Question: I want to make a <URL> / bar chart that looks similar to the plot below:

I have the following code
'''
d1 <- read.table("Session_data_TU2010AND15.csv", header = TRUE, sep = ";")
d <- d1[,c("IncHouseh","HousehNumcars")]
'''
The first variable 'IncHouseh' is the income of different households. These should be shown in intervals on the x-axis, while 'HousehNumcars' (the number of cars in household) should be the percentage shown in the bar for each interval.
The data looks like this, however with more than 20000 rows:
'''
IncHouseh HousehNumcars
1 800 2
2 384 2
4 638 1
5 580 2
6 700 2
7 744 2
8 560 1
9 500 1
10 686 1
11 310 1
12 510 1
13 648 2
14 372 1
15 542 1
'''
As I am new to <URL>, I find it very difficult to be able to illustrate something similar to the link provided above. Thanks for your help!
EDIT: After following massisenergy's code below (big thanks), I've managed to get this figure (which is correct):
<URL>
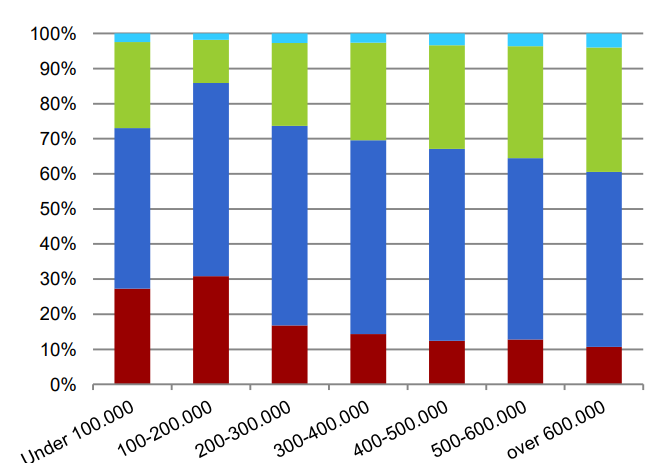
Answer: Here is another approach, using the famous <URL> for plotting the graphs. The pacakge 'magrittr' is for pipe '%>%' construct.
Read the data and structure it as a <URL> named 'df'. Remember to use 'stringsAsFactors = F' to make columns anything of type other than 'factor' for easier data manipulation in the next steps.
'''
library(dplyr); library(magrittr); library(ggplot2)
d1 <- read.table(text = "IncHouseh HousehNumcars
1 800 2
2 384 2
4 638 1
5 580 2
6 700 2
7 744 2
8 560 1
9 500 1
10 686 1
11 310 1
12 510 1
13 648 2
14 372 1
15 542 1", header =T)
df <- data.frame(d1, stringsAsFactors = F)
'''
Use 'mutate' (to add new columns suitable for plotting), 'case_when' (to make 'if-else' construct)
'''
df <- df %>% mutate(x_labels = case_when(IncHouseh <= 100 & IncHouseh > 0 ~ "under100",
IncHouseh <= 200 & IncHouseh > 100 ~ "100-200",
IncHouseh <= 300 & IncHouseh > 200 ~ "200-300",
IncHouseh <= 400 & IncHouseh > 300 ~ "300-400",
IncHouseh <= 500 & IncHouseh > 400 ~ "400-500",
IncHouseh <= 600 & IncHouseh > 500 ~ "500-600",
IncHouseh <= 700 & IncHouseh > 600 ~ "600-700",
IncHouseh <= 800 & IncHouseh > 700 ~ "700-800",
IncHouseh <= 900 & IncHouseh > 800 ~ "800-900",
IncHouseh <= 1000 & IncHouseh > 900 ~ "<PHONE>"))
df <- df %>% group_by(x_labels) %>% mutate(Probability = (HousehNumcars/sum(HousehNumcars)
*100), Cars = as.factor(HousehNumcars))
'''
Plotting!
'''
plot <- df %>% ggplot(aes(x = x_labels, y = Probability, fill = Cars)) + geom_col()
#some codes for beautification, but not necessary
plot + ylab("Probability or number of cars (%)") + xlab("Range of income") +
ggtitle("Number of cars according to houshold income") +
theme(plot.title = element_text(hjust = 0.5))
'''
<URL>
Goal: To make the grouping in a custom way for the fill variable 'Cars'. THe idea is same: using 'case_when'.
'''
df_cars <- df %>% group_by(x_labels) %>% mutate(Probability = (HousehNumcars/
sum(HousehNumcars)*100), Cars =
case_when(HousehNumcars == 1 ~ "1",
HousehNumcars >= 2 ~ "2+"))
#Plotting in the same way:
plot <- df_cars %>% ggplot(aes(x = x_labels, y = Probability, fill = Cars)) + geom_col()
plot + ylab("Probability or number of cars (%)") + xlab("Range of income") +
ggtitle("Number of cars according to houshold income") +
theme(plot.title = element_text(hjust = 0.5))
'''
<URL>